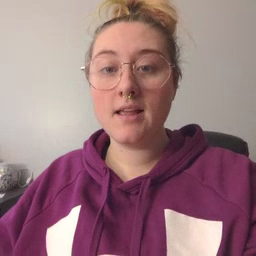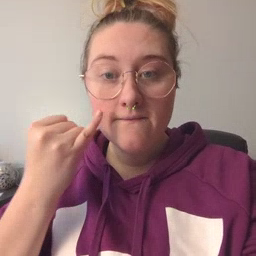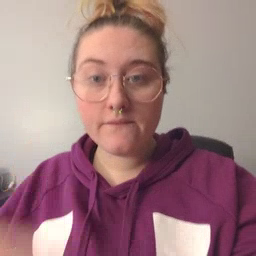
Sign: if